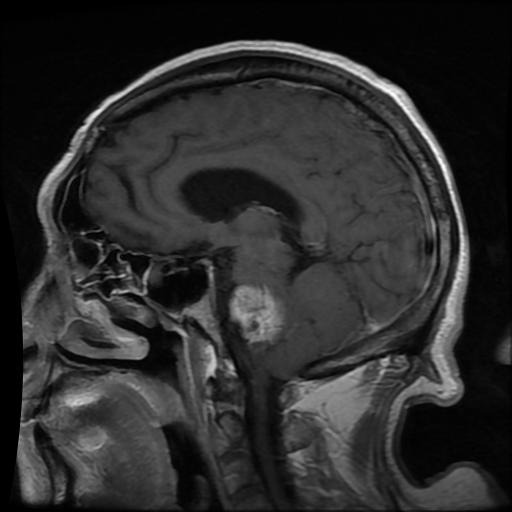
Label: meningioma